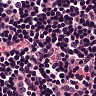
Metastatic tissue present: no